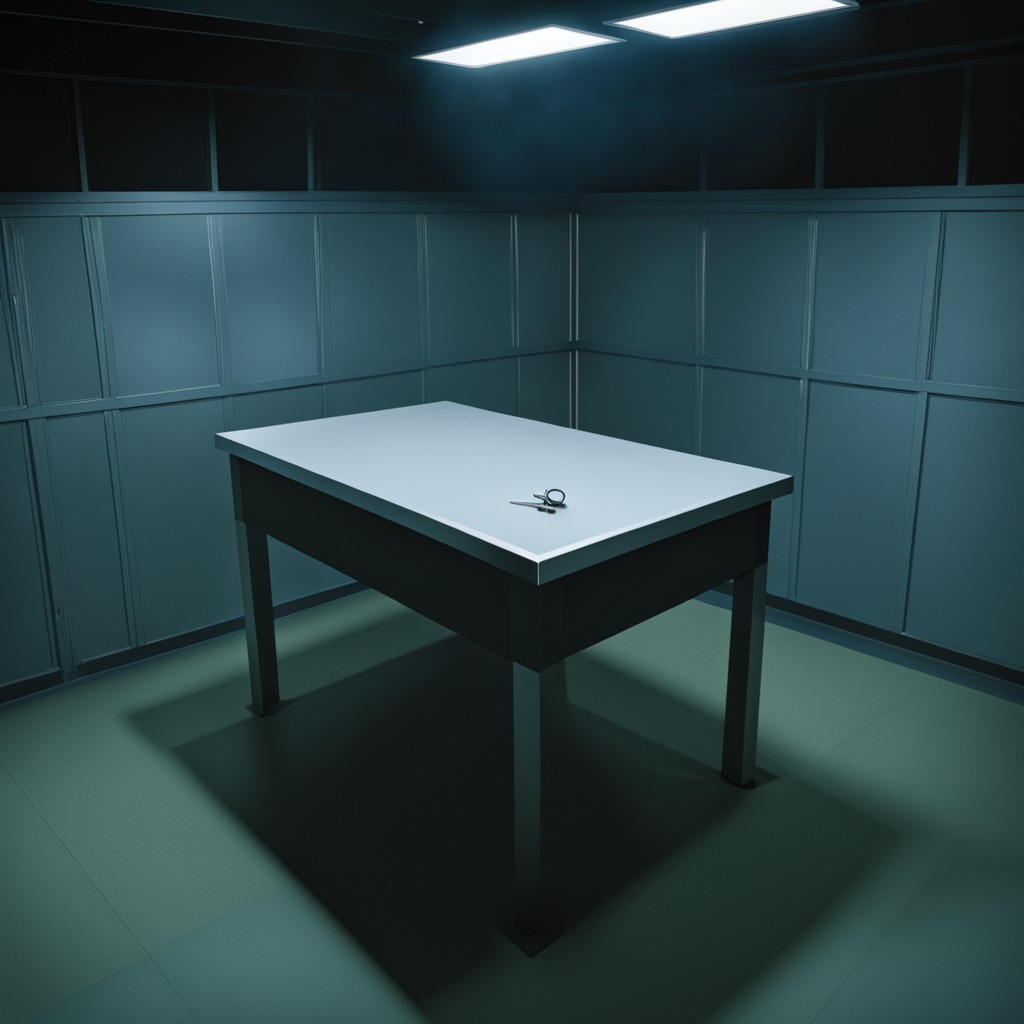
A scissor lies on the clean empty table in a railway signal maintenance room.